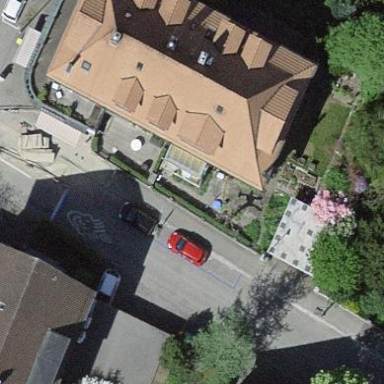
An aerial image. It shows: View of apartment building.